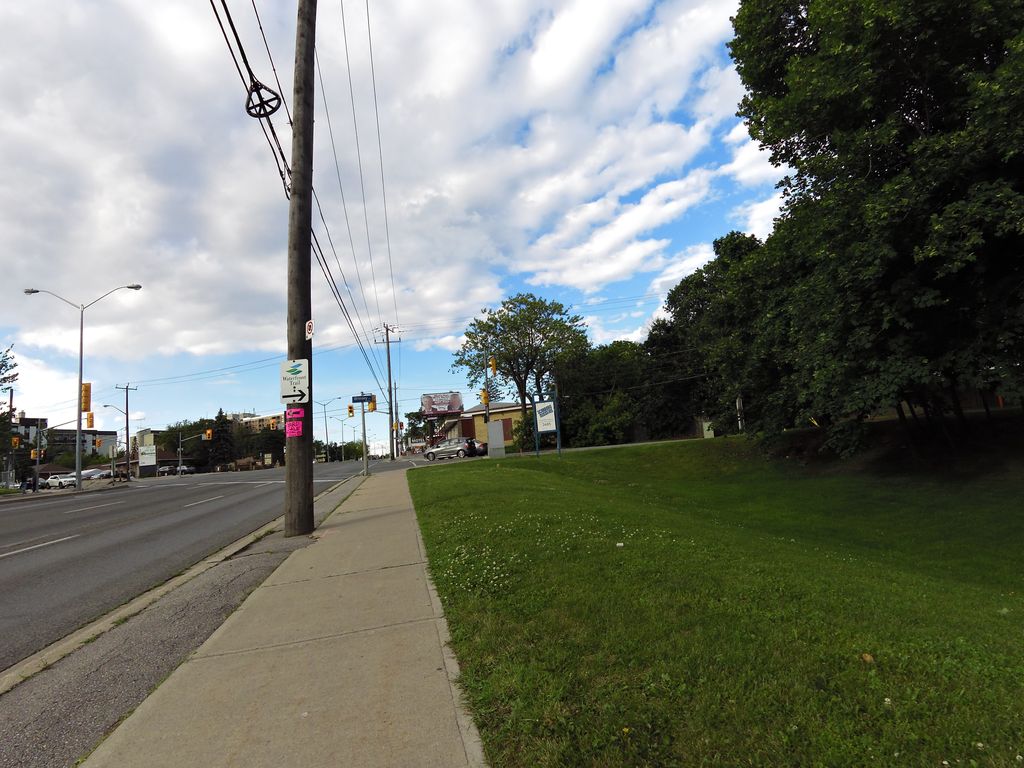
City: toronto